Question: I need to make a trapezoid like in image, but I don't know how.
I'm trying to do it with the following css but I'm stuck:
'''
#trapezoid {
width: 100px;
height: 0;
border-top: 50px solid #82E81B;
border-left: 0px solid transparent;
border-right: 30px solid transparent;
}
'''
If you have a good method to achieve using CSS it please tell me.

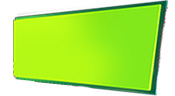
Answer: look this:
'''
#div1 {
position: relative;
height: 150px;
width: 50px;
margin: 50px;
padding: 0px;
-webkit-perspective: 150px; /* Chrome, Safari, Opera */
perspective: 200px;
}
#div2 {
padding: 40px 70px;
position: absolute;
border-radius:2px;
-webkit-transform: rotateY(-30deg); /* Chrome, Safari, Opera */
transform: rotateY(-30deg);
box-shadow:3px 0px 6px rgb(19,83,60),inset 1px 1px 2px 2px rgba(241,251,50,1);
background-image:-webkit-linear-gradient(to right, #b7f915, #b7f915,#6fd00c);
background-image:linear-gradient(to right,#b7f915,#b7f915, #6fd00c);
}
'''
'''
<div id="div1">
<div id="div2"></div>
</div>
'''